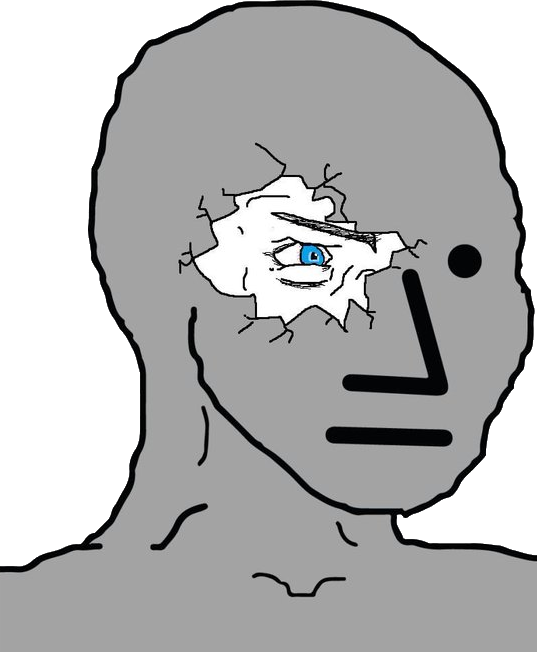
Label: 5_NPC